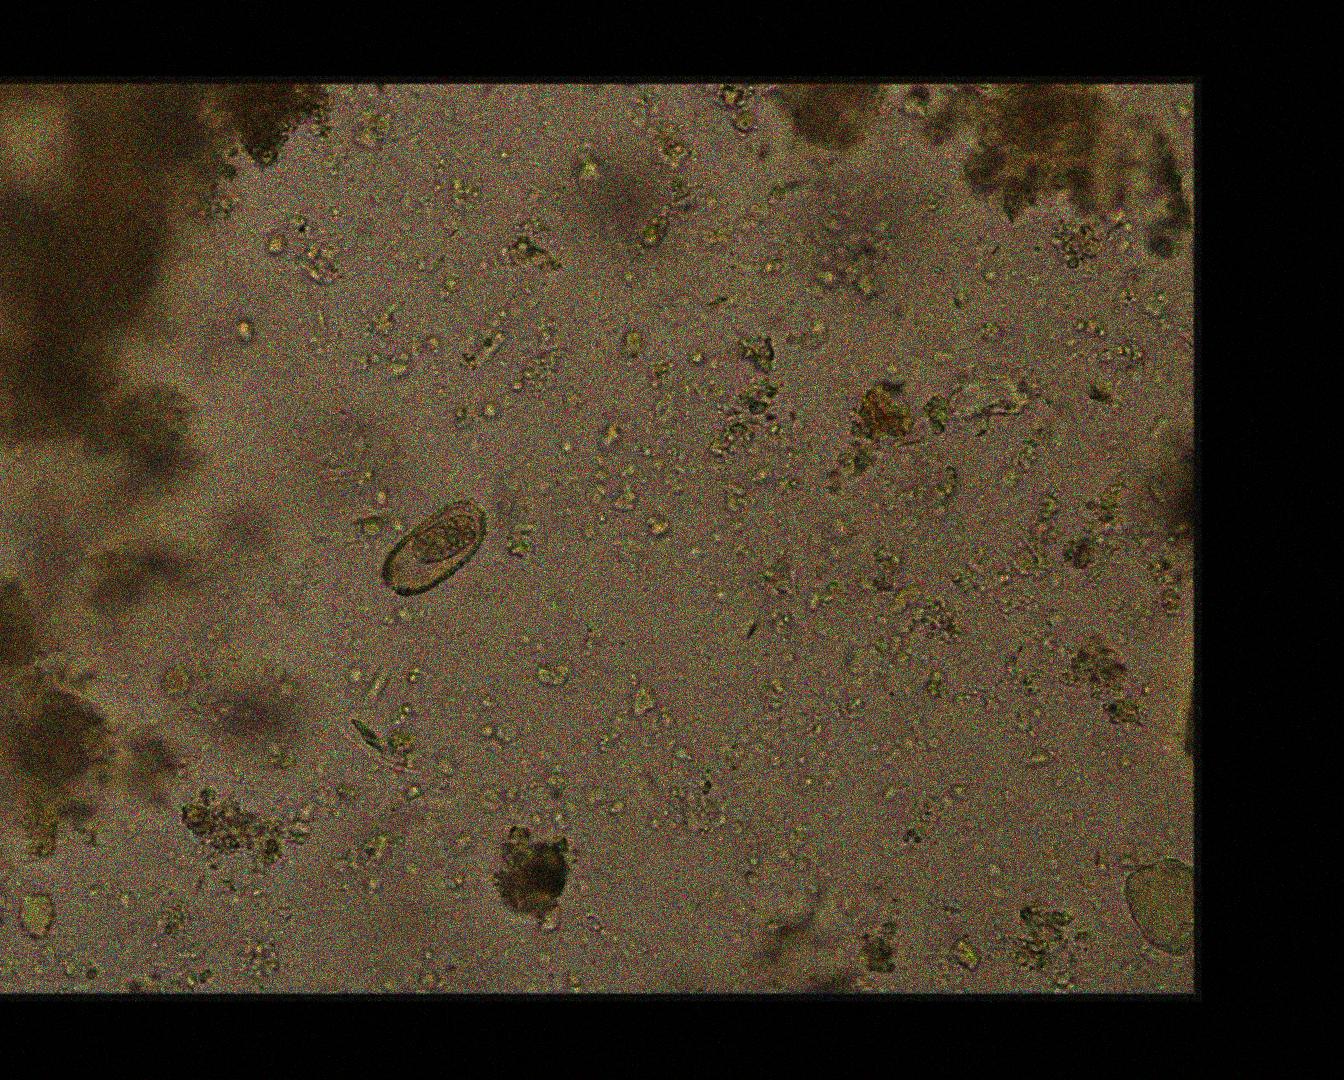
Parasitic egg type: Capillaria philippinensis